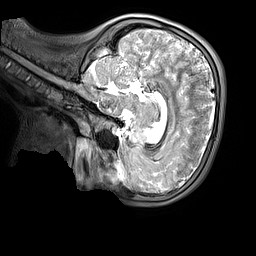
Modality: T2w
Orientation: sagittal
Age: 9
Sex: female
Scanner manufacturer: siemens
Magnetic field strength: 3 T
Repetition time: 3.2 s
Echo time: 0.408 s